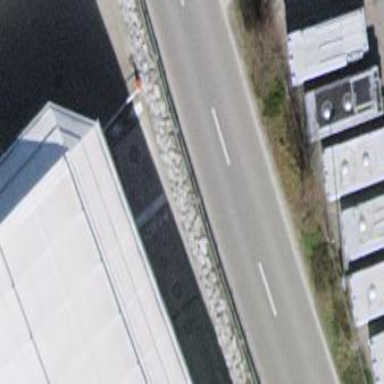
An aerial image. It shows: Weighbridge facility.